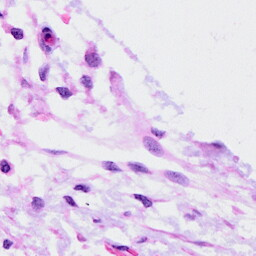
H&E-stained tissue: Ovarian